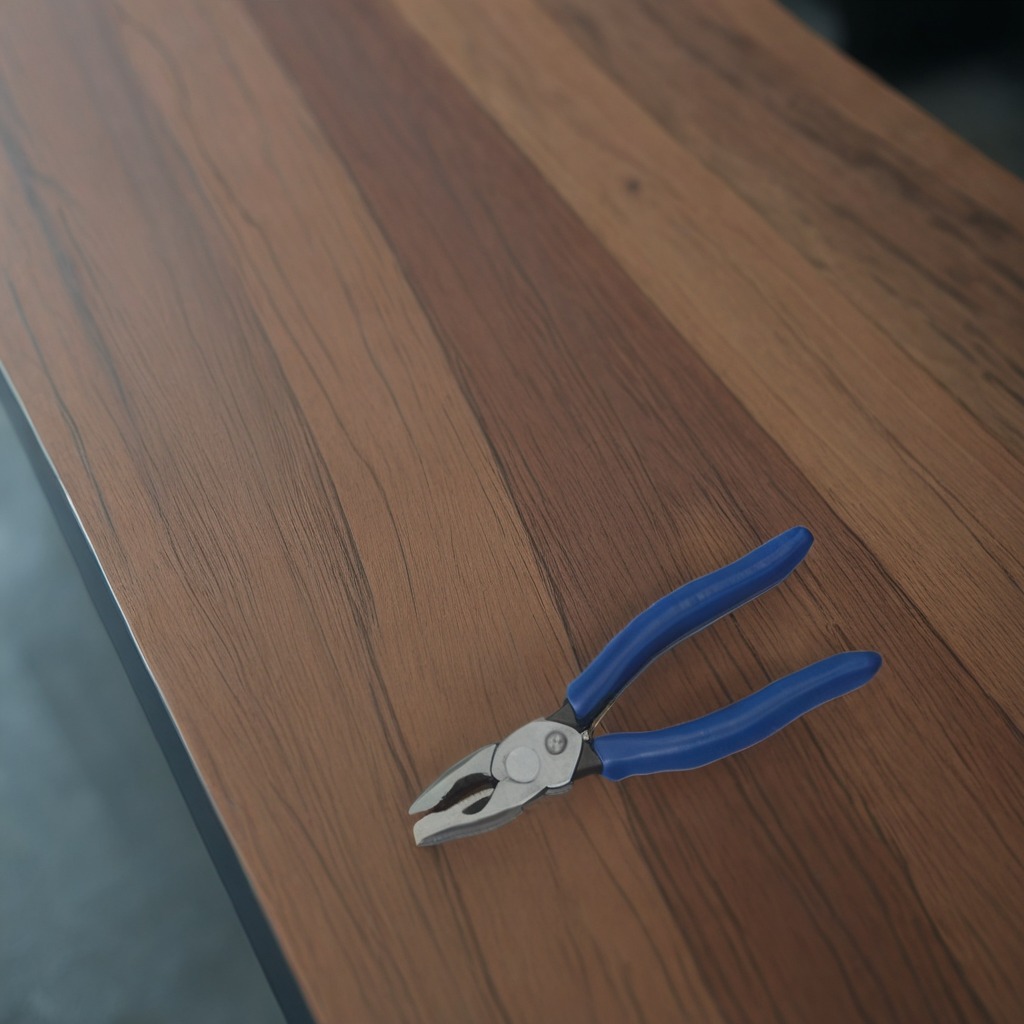
A plier is lying on the table.